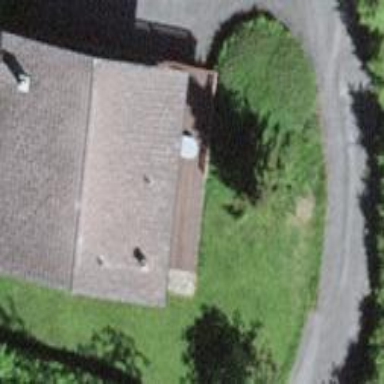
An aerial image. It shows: Simple and straightforward house.